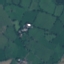
Land use / land cover class: Pasture